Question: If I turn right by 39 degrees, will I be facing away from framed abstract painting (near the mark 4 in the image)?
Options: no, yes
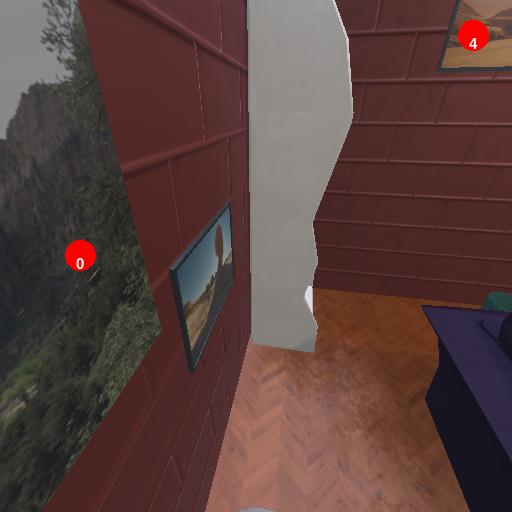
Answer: no